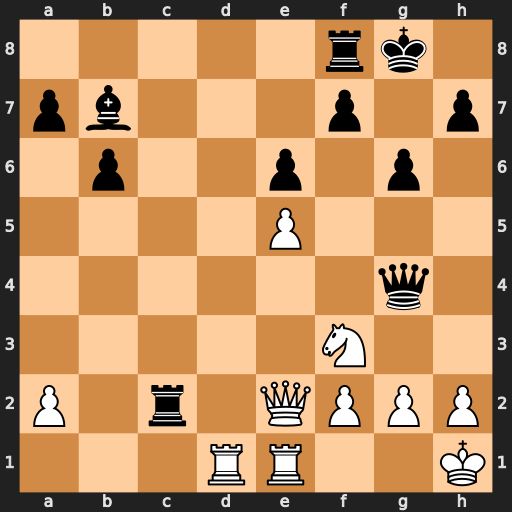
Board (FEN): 5rk1/pb3p1p/1p2p1p1/4P3/6q1/5N2/P1r1QPPP/3RR2K
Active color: w
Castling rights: -
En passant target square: -
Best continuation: Qxc2 Bxf3 gxf3